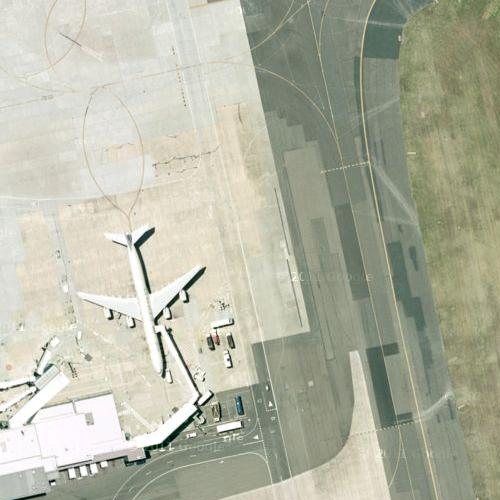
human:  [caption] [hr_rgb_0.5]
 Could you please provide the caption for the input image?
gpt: Some airplanes with red fuselages parked neatly on the airport .

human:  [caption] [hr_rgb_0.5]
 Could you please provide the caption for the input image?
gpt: Some airplanes with red fuselages parked neatly on the airport .

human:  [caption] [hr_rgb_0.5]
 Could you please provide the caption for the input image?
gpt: There are some airplanes with red fuselages parked neatly on the airport .

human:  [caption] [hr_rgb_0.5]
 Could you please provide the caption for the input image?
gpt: Many airplanes with red fuselages are parked neatly on the airport .

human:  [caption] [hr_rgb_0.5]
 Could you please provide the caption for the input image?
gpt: Many airplanes with red fuselages parked neatly on the airport .